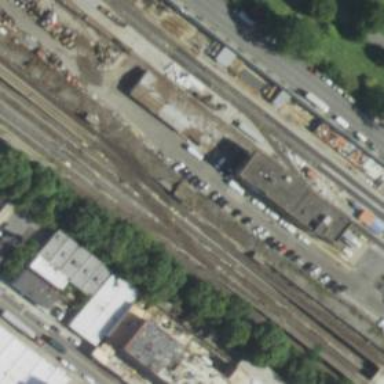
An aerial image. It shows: Yard used for servicing electrified rail. The rail is electrified from the top.